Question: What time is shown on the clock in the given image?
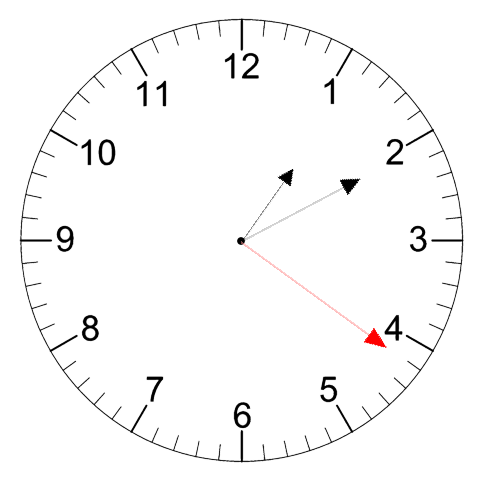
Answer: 01:10:21